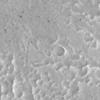
Label: not_dusty